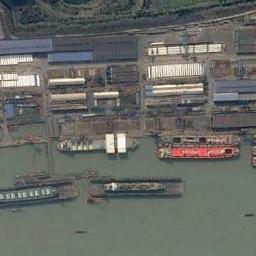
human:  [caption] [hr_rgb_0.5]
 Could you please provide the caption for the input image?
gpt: Several green, Red and blue ships docked by the dock .

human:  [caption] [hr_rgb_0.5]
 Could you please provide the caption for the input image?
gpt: Some ships of different sizes and colors are docked at the dock and lots of workshops are on the bank .

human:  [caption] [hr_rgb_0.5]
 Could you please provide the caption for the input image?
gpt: Many buildings of different shapes are beside the ships .

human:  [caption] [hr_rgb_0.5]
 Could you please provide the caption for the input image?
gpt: There are many ships on the shore next to buildings and trees .

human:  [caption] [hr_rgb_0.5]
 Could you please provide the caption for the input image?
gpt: There are several ships at the harbor with some buildings .